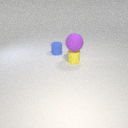
small blue rubber cylinder to the left of small yellow rubber cylinder